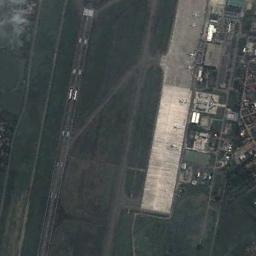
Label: airport